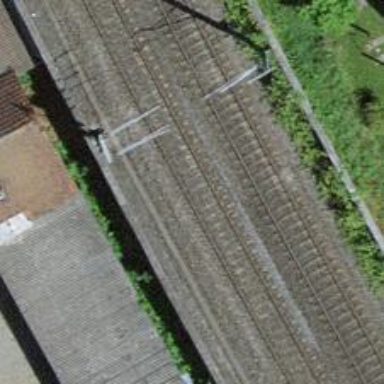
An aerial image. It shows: Single-track electrified railway with contact line.